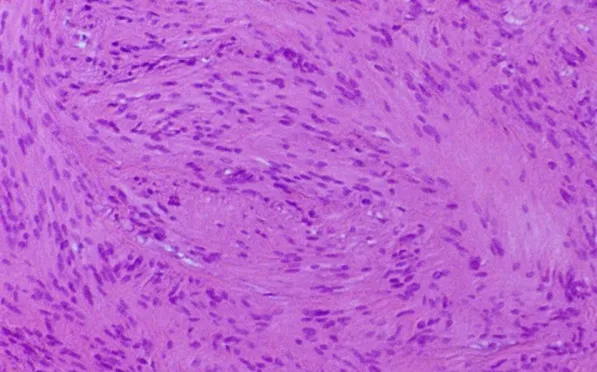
Histopathologic section of the tumor demonstrating areas of compact spindle cells arrayed in a palisade pattern called as Antony A. (H&E staining, original magnification x10).
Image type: pathology (h&e)